Field crop: maize
Growth stage: 2
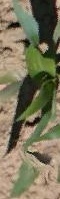
Species: maize